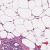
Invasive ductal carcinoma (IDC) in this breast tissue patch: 0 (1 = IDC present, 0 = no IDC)